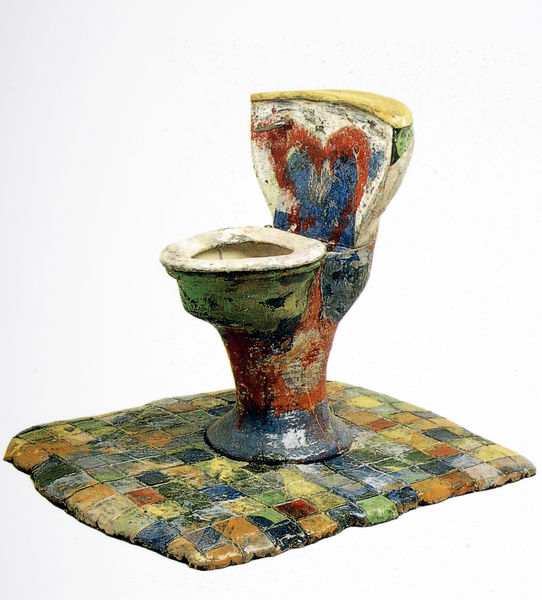
Titel: John with Art
Künstler: Robert Arneson
Standort: Seattle (Washington)
Institution: Seattle Art Museum
Schlagwörter: keramik, plastik, mosaik, toilette, glasur, klo, wasserkasten